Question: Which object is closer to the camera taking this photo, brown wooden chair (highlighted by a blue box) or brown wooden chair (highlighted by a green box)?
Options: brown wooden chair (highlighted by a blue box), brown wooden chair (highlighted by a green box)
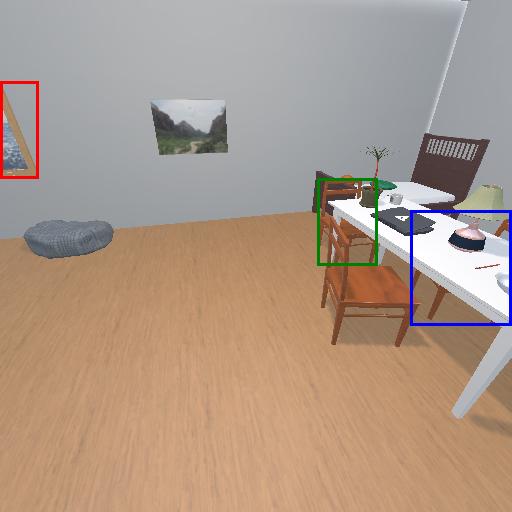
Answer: brown wooden chair (highlighted by a blue box)